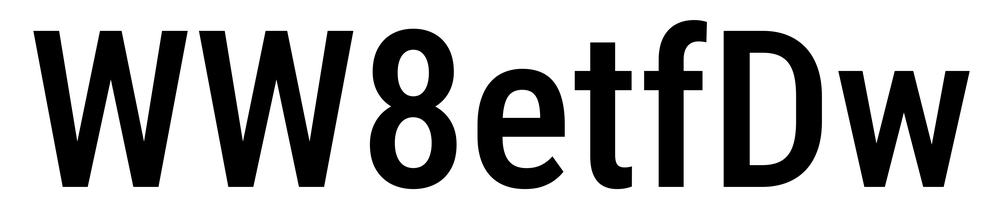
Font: Roboto_Condensed_Medium